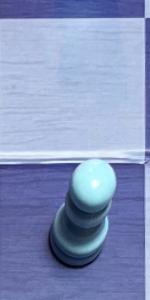
Label: Pawn_White